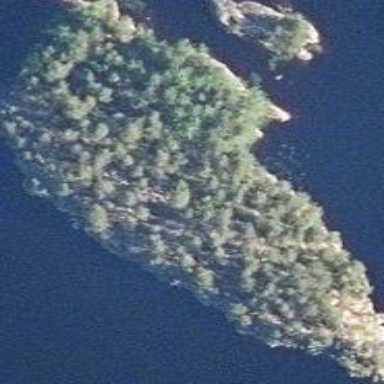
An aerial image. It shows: Islet.